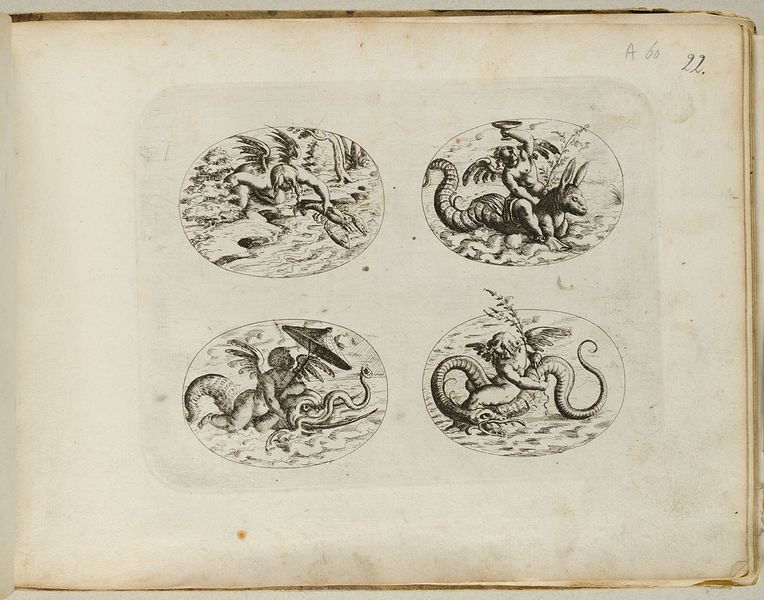
Titel: Vier Putten, Blatt aus dem 'Neuw Grotteßken Buch'
Künstler: Christoph Jamnitzer
Standort: Hamburg
Institution: Museum für Kunst und Gewerbe Hamburg
Schlagwörter: meer, wasser, schirm, reiter, engel, reiten, papier, grafik, graphik, ornamente, fotografie, photographie, hummer, druckgraphik, druckgrafik, radierung, gestalten, fabelwesen, putten, ungeheuer, amoretten, monster, groteske, mer, fabeltier, fabeltiere, sea, gerippt, ngel, zwitterwesen, monstrum, reiterbildnis, knorpelwerk, reproduktionen, druckerzeugnisse, pflanzenornamente, ornamentstich, vorlageblätter